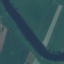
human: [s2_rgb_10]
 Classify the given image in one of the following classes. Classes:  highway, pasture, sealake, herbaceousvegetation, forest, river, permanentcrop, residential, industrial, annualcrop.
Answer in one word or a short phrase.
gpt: River